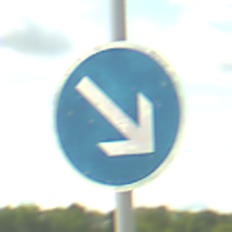
Verkehrszeichen: VorgeschriebeneVorbeifahrtRechts
Umgebung: Outdoor, RoadRail
Tageszeit: Midday
Wetter: PartlyCloudy
Licht: Natural
Jahreszeit: NotSpecified
Kontrast: HighContrast